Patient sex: M
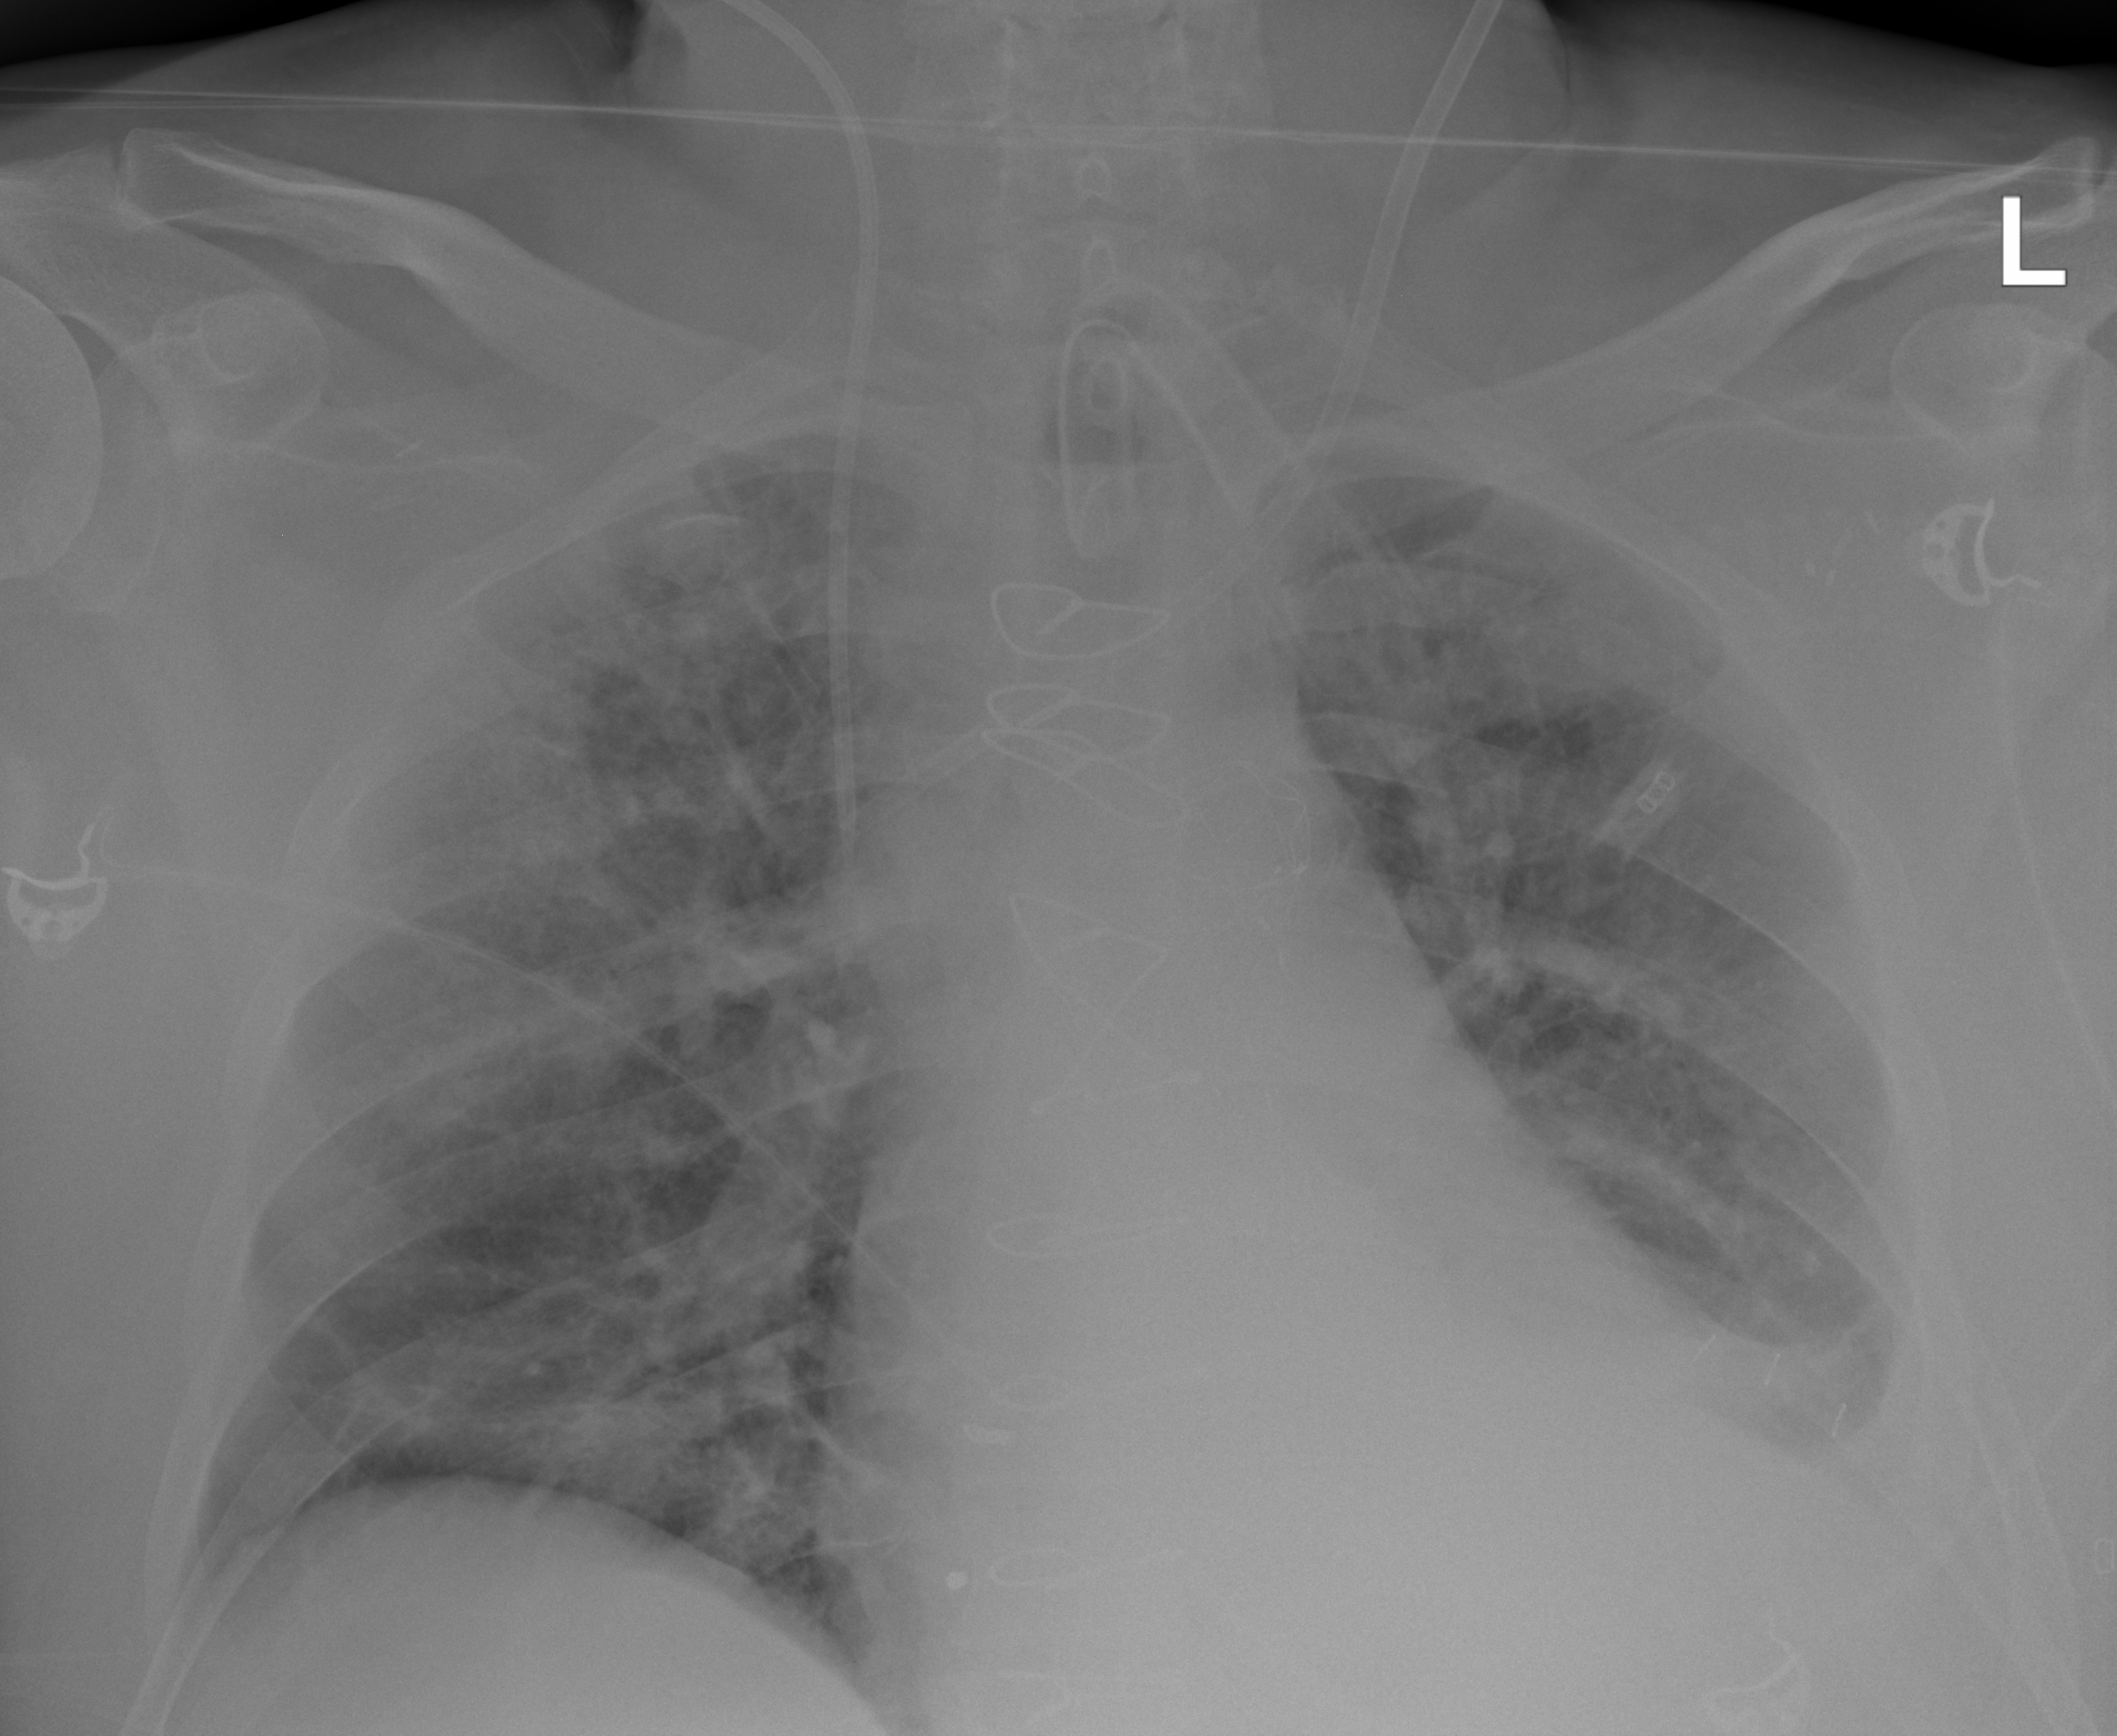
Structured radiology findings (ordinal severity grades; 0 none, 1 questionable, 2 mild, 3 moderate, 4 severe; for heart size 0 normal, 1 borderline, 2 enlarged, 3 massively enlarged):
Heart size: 2
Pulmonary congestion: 2
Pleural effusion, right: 0
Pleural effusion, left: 3
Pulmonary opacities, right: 2
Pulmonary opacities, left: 2
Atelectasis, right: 2
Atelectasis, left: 2